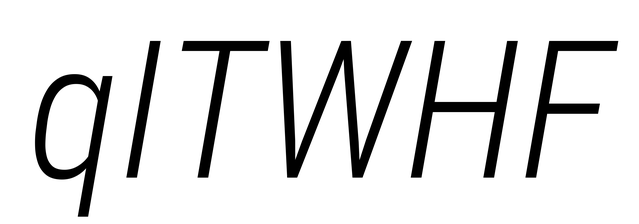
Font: Roboto-Italic_Condensed_Light_Italic